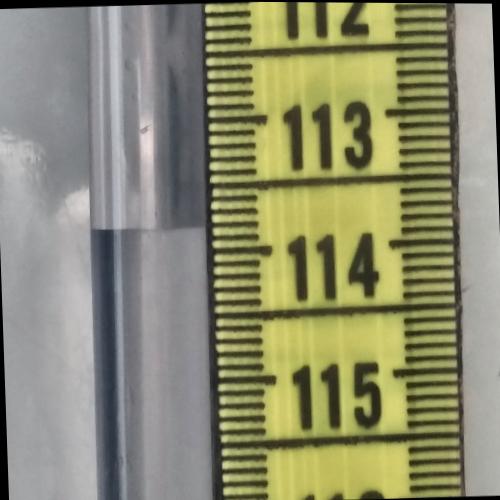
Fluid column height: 113.8 cm